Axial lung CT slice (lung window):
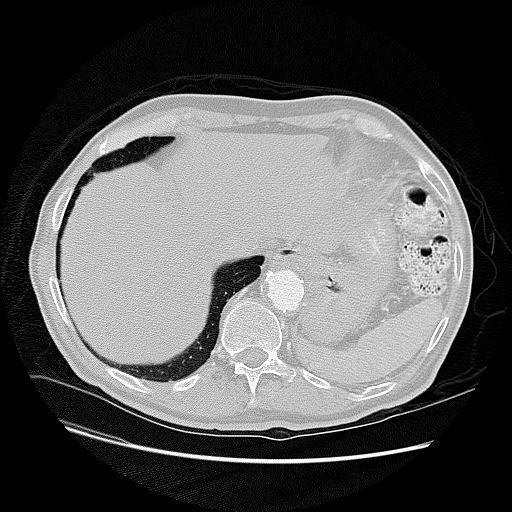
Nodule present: no